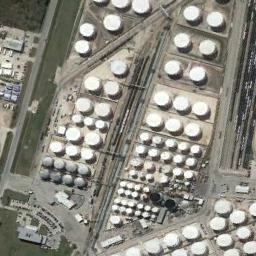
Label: storage_tank